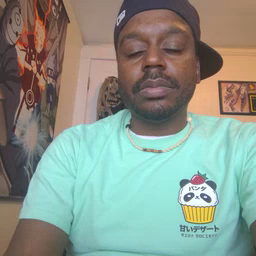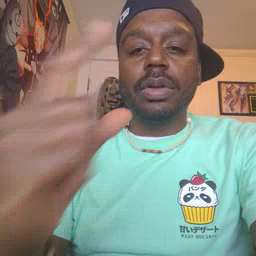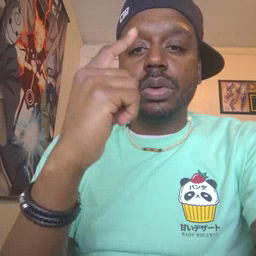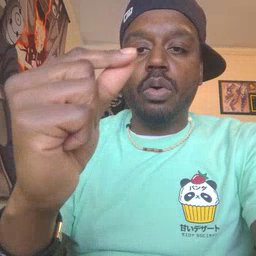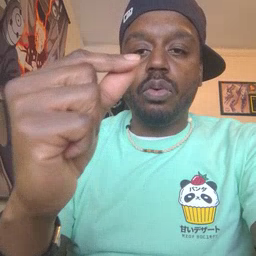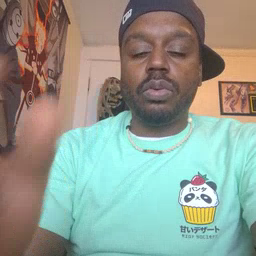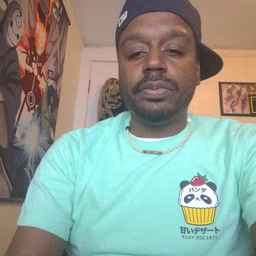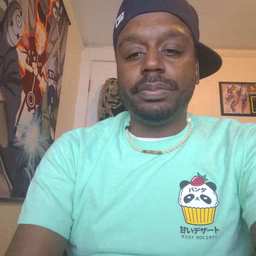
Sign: go